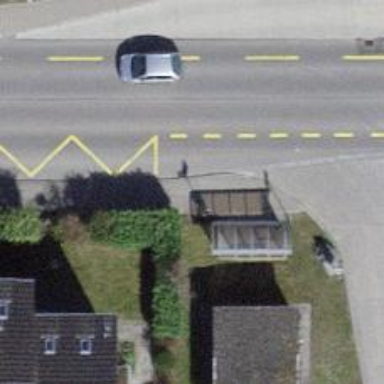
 serving as platform for public transportation."